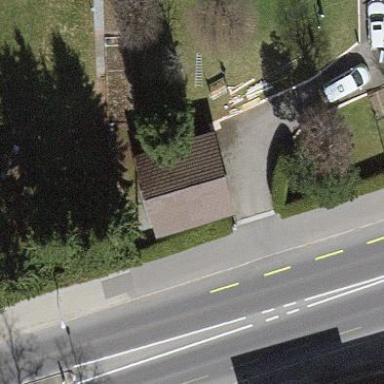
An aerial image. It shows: Garage with gabled roof.